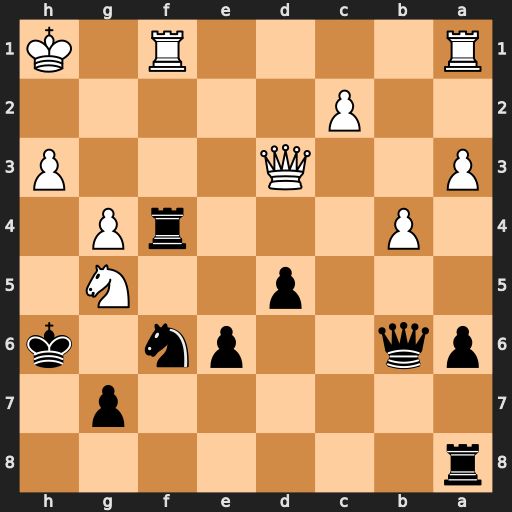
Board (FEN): r7/6p1/pq2pn1k/3p2N1/1P3rP1/P2Q3P/2P5/R4R1K
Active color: b
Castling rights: -
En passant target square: -
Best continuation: Rxf1+ Rxf1 Kxg5